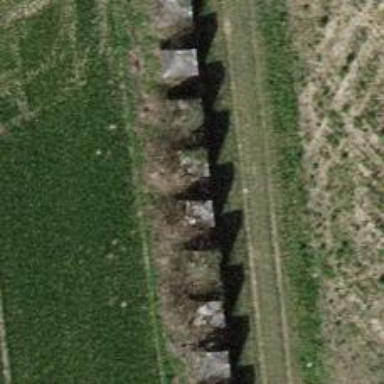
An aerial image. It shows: Block barrier.